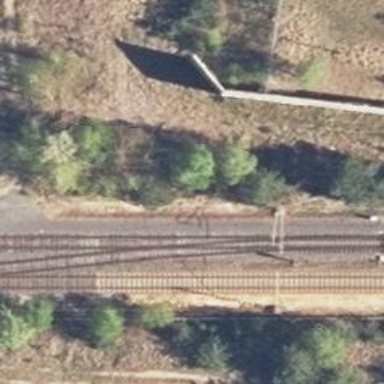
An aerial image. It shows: Rail yard with electrified contact lines for the trains.